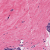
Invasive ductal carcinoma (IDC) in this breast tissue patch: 0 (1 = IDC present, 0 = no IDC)